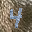
Label: 4